Question: As can be seen from the image below I'm doing a pretty standard bit of code in a Worker Role to get a message from a queue in Azure Storage but it's throwing this IOException with text saying .
'''
CloudQueueMessage message = queue.GetMessage(TimeSpan.FromSeconds(30));
'''
is the code that's causing the problem, sometimes it works fine or other times it doesn't. Very strange.

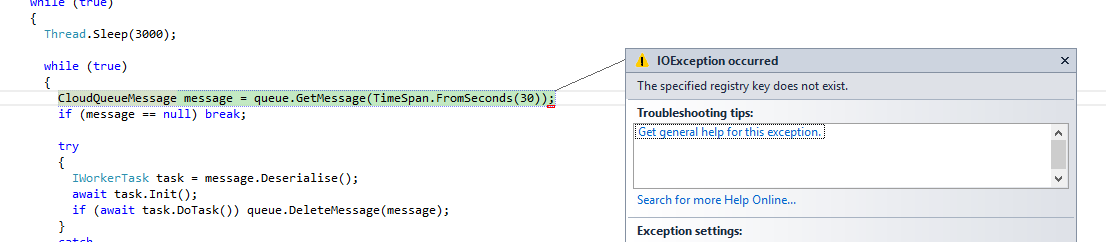
Answer: Have you set your Local Config file Connection String to use 'UseDevelopmentStorage=true'
From a quick google, this error can crop up as well if you have a mis-match between the
Microsoft.WindowsAzure.StorageClient (v1.7) and the Microsoft.WindowsAzure.Storage (v2.0) libraries referenced in your application.